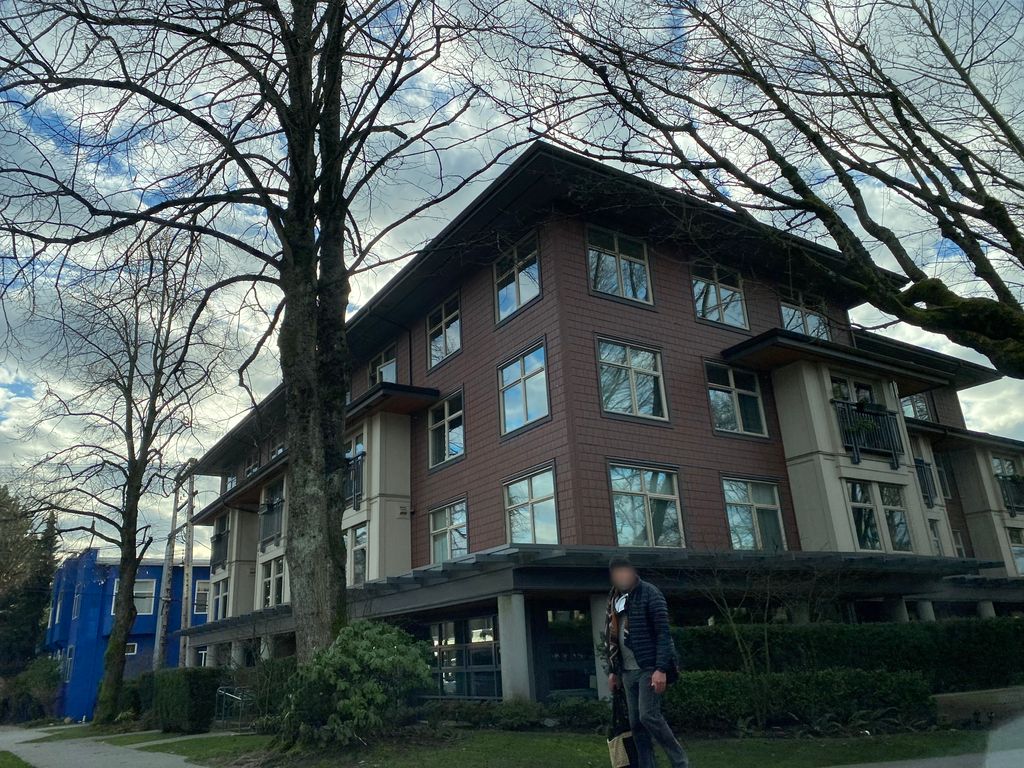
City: vancouver